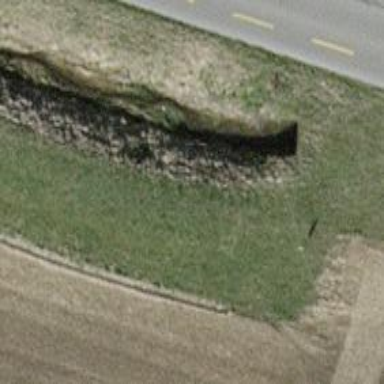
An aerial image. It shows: There is tunnel.